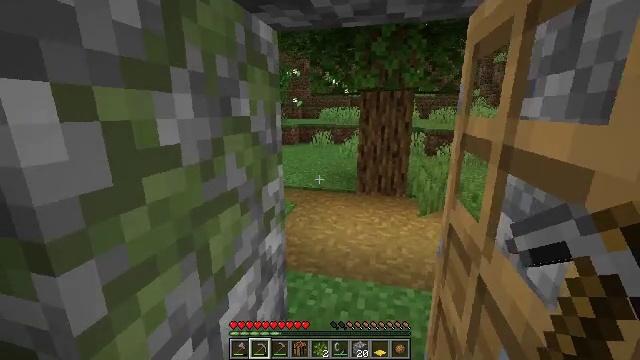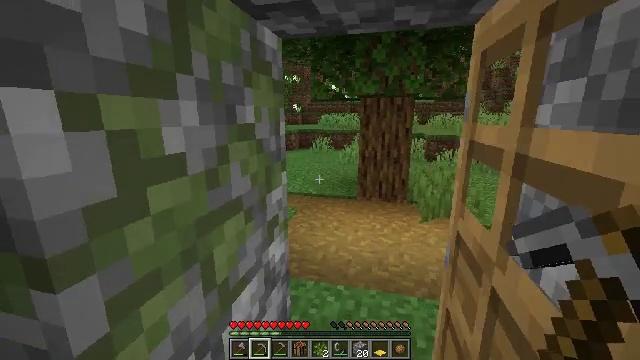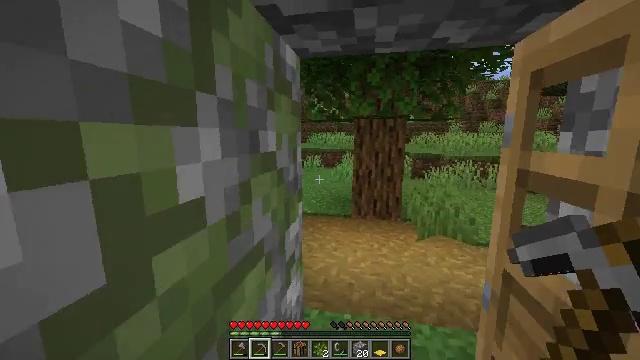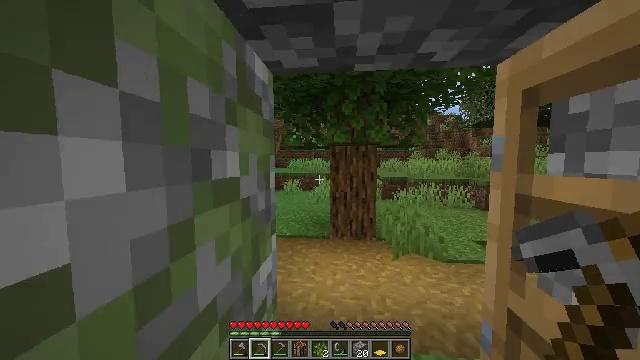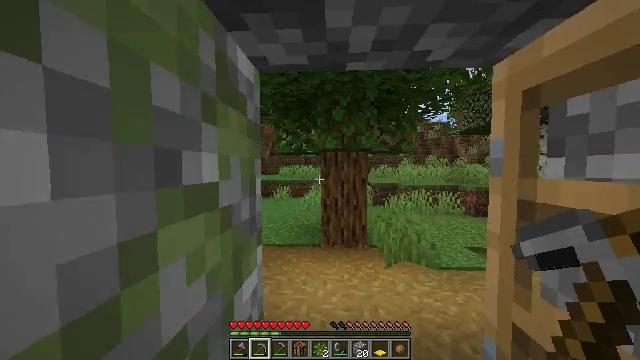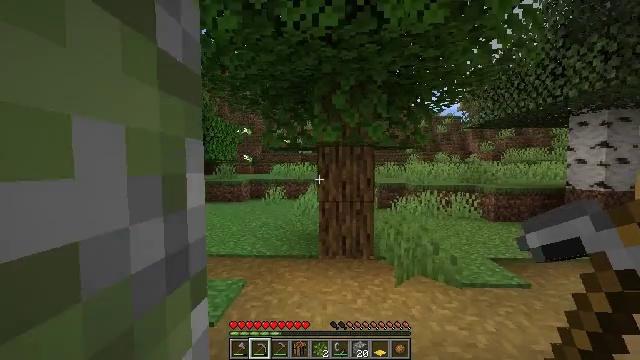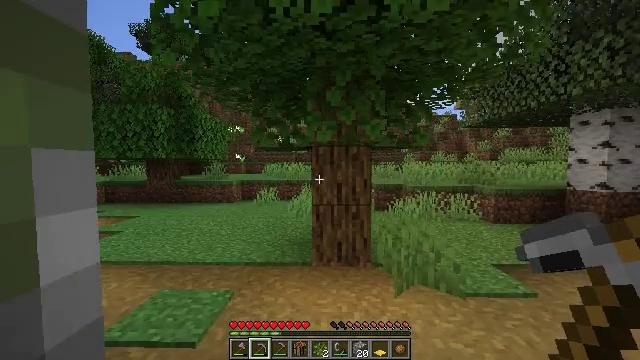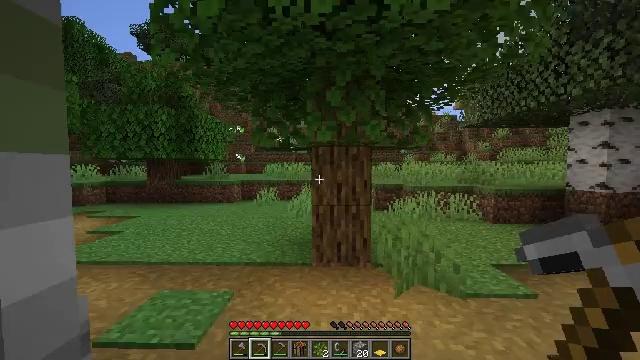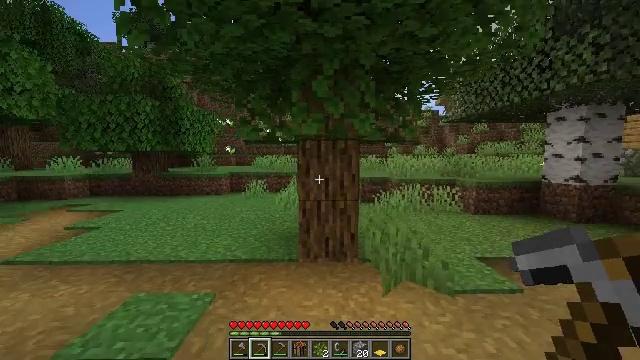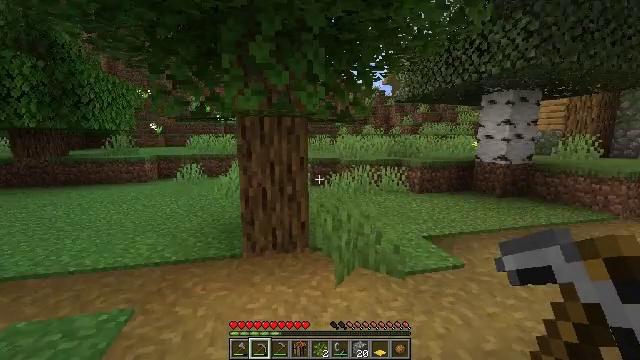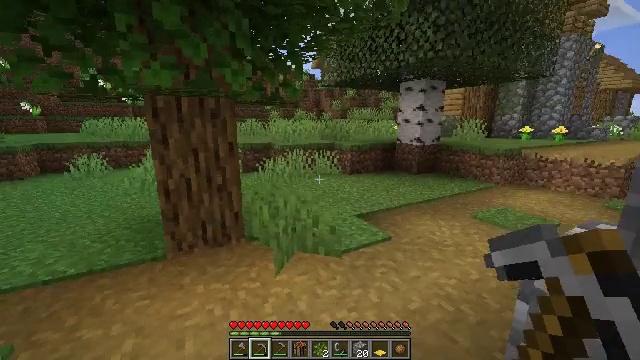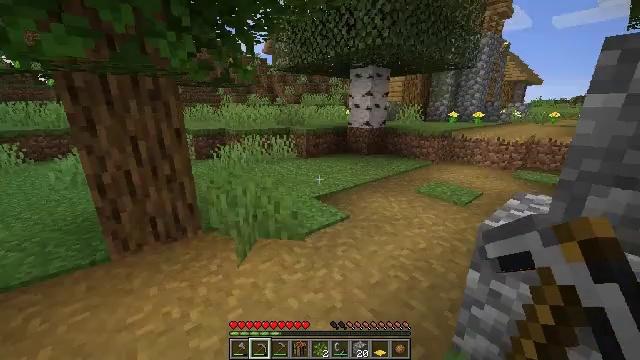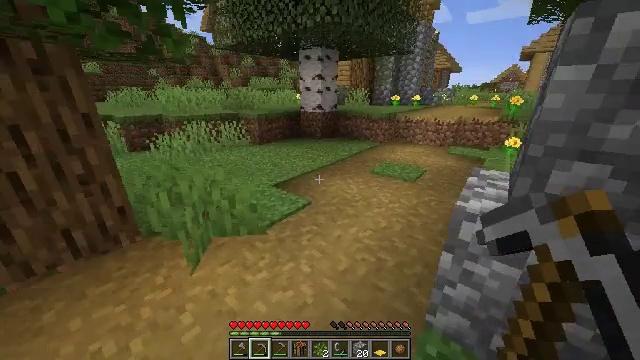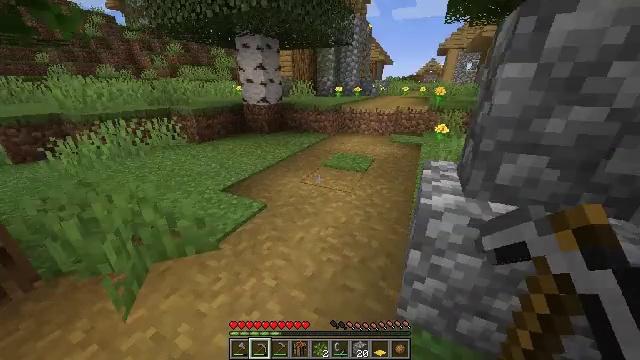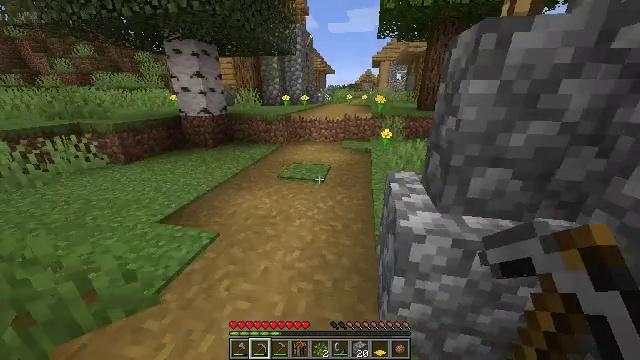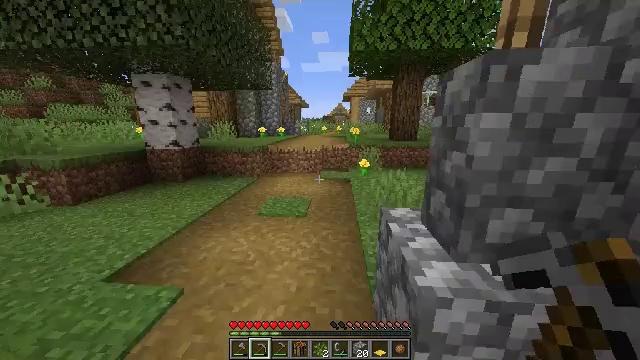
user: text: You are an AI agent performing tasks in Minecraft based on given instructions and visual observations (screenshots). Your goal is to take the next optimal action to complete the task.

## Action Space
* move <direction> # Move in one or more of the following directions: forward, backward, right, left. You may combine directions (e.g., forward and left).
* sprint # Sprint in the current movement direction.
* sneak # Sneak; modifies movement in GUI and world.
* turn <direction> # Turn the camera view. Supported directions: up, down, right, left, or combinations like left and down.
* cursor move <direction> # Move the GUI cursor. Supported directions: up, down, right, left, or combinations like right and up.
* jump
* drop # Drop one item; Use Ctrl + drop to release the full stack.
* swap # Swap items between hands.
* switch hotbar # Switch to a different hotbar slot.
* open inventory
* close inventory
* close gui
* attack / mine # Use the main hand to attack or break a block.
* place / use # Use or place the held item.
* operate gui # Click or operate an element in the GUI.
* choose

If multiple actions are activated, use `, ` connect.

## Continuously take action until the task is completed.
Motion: motion action
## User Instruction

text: Break the mature wheat plants.
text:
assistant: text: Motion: move forward and move left, sprint, turn up
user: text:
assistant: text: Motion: move forward and move left, sprint, turn right and up
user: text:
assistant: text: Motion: move forward, sprint, turn right and up
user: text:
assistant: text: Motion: move forward, sprint, turn right and up
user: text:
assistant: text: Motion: move forward, sprint
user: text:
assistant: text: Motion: move forward, sprint, turn right
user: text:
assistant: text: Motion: move forward, sprint
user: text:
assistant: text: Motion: move forward, sprint, turn right and down
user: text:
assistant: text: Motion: move forward, sprint, turn right and down
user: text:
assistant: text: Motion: move forward, sprint, turn right and down
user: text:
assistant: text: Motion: move forward, sprint, turn right and down
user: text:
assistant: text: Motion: move forward, sprint, turn right and down
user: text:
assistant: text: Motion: move forward, sprint, turn right and down
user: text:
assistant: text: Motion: move forward, sprint, turn right and up
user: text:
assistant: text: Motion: move forward, sprint, turn right and up
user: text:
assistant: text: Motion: move forward, sprint
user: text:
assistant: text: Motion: move forward, sprint
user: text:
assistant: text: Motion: move forward, sprint
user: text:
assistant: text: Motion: move forward, sprint, turn right and up
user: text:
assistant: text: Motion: move forward, sprint, turn right and up
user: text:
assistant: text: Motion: move forward, sprint
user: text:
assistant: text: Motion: move forward, sprint
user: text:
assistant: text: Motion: move forward, sprint
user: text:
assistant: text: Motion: move forward, sprint
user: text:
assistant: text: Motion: move forward and move left, sprint
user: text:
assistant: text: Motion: move forward and move left, sprint, turn right
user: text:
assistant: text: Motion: move forward and move left, sprint, turn right
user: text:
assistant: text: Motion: move forward, sprint, turn right
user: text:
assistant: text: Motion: move forward, sprint
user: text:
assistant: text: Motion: move forward, sprint